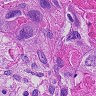
Metastatic tissue present: yes